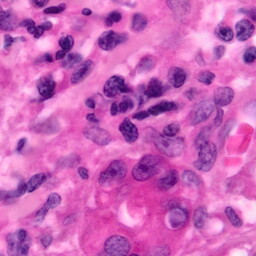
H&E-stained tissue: Pancreatic